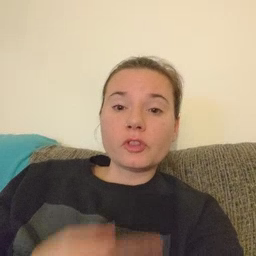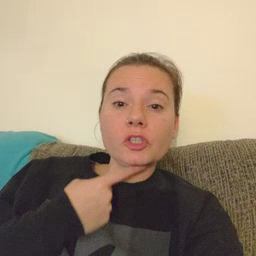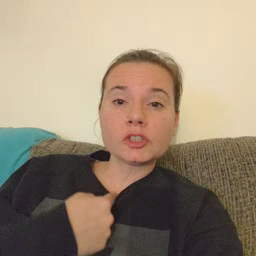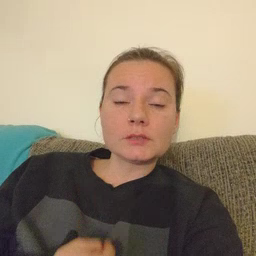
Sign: thirsty